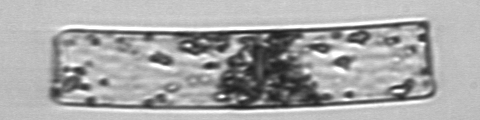
Label: Guinardia_flaccida